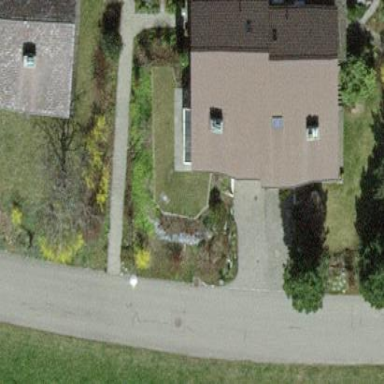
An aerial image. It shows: Semidetached house.